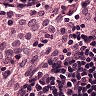
Metastatic tissue present: no